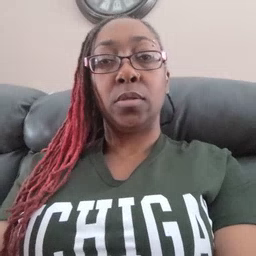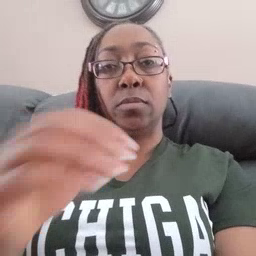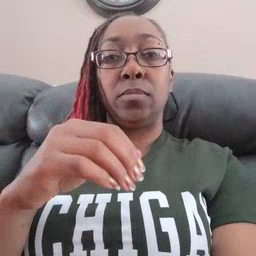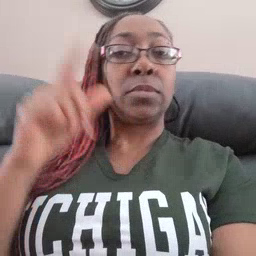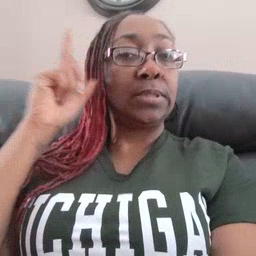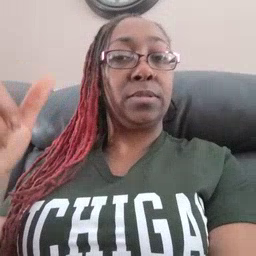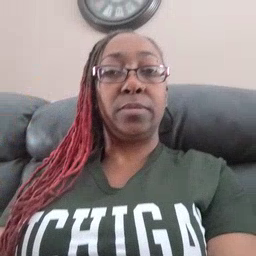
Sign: listen